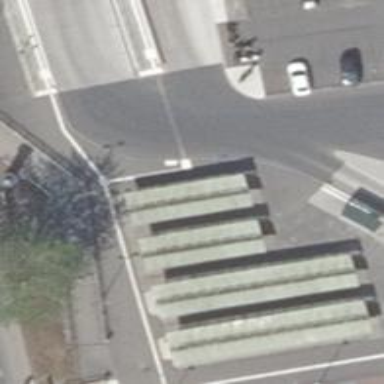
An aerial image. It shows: Bus station.